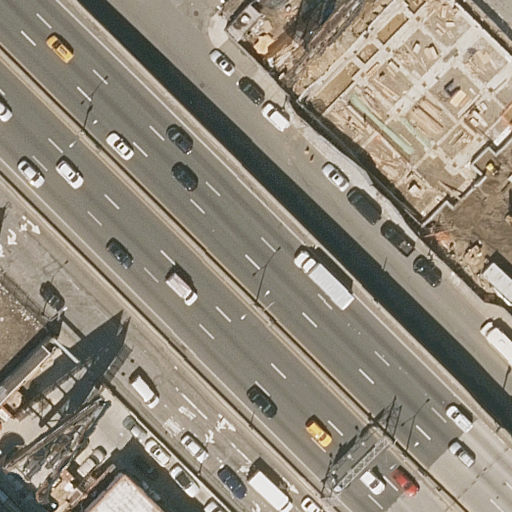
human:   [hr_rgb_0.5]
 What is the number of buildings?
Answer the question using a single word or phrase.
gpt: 1

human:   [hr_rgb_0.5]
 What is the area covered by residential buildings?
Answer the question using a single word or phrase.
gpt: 49m2

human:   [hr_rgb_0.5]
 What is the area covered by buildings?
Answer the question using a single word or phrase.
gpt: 49m2

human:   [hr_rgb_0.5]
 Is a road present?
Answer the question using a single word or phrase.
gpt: yes

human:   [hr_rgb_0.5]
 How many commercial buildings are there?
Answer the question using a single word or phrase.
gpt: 0

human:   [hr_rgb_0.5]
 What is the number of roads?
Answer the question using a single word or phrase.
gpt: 9

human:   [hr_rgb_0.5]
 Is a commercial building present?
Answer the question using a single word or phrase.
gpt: no

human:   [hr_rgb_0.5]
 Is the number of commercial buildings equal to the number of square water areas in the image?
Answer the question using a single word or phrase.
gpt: yes

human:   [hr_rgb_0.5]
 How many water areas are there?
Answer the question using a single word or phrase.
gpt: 0

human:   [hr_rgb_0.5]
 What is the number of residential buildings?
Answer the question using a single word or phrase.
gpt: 1

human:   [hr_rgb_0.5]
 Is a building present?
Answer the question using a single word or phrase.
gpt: yes

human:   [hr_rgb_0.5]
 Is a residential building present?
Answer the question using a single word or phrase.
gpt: yes

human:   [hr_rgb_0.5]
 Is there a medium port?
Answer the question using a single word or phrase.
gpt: no

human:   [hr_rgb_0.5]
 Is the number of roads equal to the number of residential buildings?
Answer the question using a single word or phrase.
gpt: no

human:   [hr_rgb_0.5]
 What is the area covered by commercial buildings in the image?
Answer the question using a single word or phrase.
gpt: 0m2

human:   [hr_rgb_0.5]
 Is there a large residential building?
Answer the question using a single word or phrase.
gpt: no

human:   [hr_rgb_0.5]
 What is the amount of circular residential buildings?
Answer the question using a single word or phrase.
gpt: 0

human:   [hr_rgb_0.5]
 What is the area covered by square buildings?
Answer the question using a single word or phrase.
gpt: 0m2

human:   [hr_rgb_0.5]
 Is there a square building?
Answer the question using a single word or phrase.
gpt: no

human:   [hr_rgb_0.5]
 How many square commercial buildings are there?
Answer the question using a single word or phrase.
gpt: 0

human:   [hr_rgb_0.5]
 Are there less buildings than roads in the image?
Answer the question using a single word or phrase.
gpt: yes

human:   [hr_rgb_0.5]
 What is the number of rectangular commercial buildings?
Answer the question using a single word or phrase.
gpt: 0

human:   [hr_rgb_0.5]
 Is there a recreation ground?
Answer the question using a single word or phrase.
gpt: no

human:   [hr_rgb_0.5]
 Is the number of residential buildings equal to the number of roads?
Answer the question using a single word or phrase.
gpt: no

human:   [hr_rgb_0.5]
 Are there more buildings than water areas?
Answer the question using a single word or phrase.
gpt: yes

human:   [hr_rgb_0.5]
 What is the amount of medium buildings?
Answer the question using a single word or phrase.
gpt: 0

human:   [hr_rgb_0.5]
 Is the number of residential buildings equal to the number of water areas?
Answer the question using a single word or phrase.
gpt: no

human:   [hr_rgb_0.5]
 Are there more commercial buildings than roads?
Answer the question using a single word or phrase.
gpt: no

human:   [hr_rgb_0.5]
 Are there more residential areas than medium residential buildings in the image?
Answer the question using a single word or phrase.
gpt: no

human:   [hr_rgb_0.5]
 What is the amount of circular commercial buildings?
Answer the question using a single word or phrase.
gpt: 0

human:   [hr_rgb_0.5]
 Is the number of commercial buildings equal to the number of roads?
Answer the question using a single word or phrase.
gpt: no

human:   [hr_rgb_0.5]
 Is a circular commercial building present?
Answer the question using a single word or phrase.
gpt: no

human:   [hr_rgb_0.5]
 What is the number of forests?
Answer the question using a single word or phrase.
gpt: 0

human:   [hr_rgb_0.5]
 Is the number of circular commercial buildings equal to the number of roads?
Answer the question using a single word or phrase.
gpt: no

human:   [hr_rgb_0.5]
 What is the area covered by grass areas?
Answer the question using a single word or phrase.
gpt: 0m2

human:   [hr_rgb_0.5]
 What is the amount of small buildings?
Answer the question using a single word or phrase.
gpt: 1

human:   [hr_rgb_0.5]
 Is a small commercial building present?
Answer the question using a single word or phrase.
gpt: no

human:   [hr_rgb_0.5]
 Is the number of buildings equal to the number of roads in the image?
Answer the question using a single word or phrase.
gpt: no

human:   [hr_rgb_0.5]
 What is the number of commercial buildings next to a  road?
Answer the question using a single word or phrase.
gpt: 0

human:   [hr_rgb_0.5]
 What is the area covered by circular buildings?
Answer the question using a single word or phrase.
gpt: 0m2

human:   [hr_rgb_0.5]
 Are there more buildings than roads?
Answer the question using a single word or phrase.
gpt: no

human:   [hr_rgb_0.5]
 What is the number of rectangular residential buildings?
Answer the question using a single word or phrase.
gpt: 1

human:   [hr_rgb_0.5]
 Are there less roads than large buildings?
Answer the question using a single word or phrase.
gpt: no

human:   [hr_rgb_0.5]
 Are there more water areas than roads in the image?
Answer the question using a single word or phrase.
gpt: no

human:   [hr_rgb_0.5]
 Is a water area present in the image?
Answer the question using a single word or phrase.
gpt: no

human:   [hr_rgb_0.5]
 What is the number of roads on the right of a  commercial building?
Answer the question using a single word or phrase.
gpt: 0

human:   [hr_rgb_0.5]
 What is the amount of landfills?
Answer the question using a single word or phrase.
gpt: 0

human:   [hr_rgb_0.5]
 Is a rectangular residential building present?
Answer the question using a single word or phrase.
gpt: yes

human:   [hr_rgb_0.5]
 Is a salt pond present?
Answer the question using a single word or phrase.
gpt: no

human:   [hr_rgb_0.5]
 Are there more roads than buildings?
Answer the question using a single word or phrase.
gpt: yes

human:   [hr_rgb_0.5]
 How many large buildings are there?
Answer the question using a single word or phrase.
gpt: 0

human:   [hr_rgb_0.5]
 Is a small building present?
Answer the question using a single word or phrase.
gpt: yes

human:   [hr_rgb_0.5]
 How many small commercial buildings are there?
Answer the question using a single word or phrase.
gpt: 0

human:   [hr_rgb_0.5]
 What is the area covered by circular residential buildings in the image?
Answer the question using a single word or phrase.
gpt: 0m2

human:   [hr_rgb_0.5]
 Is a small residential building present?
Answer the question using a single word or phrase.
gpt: yes

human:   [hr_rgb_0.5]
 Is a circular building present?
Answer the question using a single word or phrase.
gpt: no

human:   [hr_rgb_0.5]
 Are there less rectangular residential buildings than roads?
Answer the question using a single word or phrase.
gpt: yes

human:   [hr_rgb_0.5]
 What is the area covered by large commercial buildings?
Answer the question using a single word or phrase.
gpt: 0m2

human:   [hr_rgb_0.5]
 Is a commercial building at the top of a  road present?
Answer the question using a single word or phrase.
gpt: no

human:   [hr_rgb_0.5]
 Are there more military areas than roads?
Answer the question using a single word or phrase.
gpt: no

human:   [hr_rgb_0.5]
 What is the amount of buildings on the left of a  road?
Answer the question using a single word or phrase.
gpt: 1

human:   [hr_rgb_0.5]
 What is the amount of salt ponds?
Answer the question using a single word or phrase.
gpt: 0

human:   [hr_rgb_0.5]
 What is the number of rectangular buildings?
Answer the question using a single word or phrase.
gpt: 1

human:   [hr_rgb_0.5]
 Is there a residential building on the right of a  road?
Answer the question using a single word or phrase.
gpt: yes